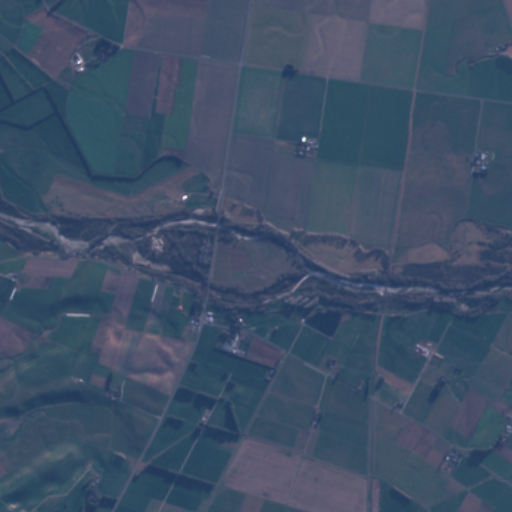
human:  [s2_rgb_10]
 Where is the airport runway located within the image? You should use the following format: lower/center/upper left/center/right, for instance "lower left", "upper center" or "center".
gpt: The airport runway is located in the center left of the image.
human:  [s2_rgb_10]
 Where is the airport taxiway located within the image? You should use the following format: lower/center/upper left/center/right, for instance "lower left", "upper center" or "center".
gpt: The airport taxiway is located in the center of the image.
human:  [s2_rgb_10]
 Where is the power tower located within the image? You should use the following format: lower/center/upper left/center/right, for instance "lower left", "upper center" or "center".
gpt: The power tower is located in the upper right of the image.
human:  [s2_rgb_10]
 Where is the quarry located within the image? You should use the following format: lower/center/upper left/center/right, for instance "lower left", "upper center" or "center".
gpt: There is no quarry in the image.